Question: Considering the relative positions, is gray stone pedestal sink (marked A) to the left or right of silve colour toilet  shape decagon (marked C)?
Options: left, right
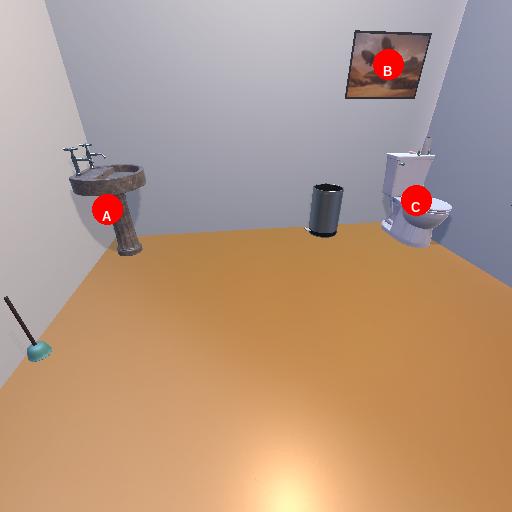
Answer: left